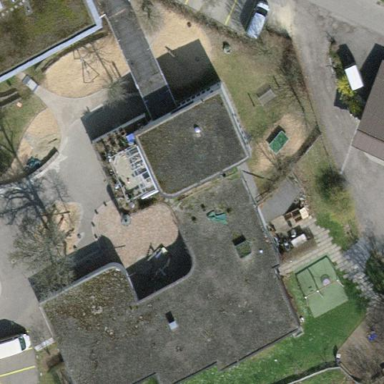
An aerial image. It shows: School.